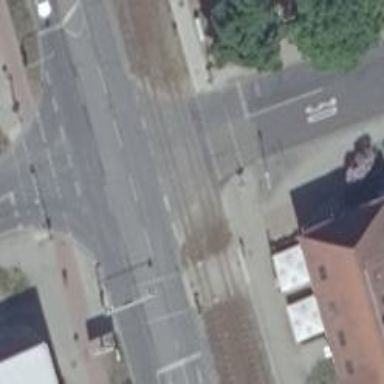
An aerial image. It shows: Traffic signals at road crossing.